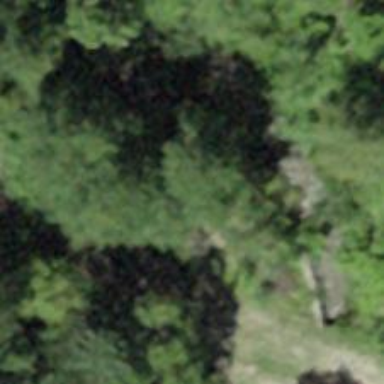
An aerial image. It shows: Bench.